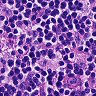
Metastatic tissue present: no